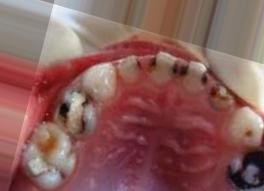
Condition: Caries